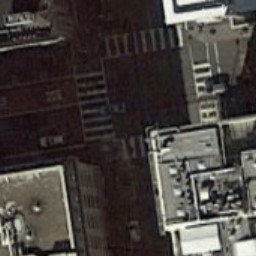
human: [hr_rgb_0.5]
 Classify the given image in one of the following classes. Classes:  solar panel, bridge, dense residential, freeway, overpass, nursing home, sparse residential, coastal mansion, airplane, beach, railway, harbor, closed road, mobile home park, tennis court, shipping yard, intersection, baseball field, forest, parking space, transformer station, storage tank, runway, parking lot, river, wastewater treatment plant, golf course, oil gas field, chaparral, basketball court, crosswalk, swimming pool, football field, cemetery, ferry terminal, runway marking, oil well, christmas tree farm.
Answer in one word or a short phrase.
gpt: crosswalk